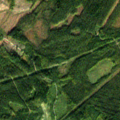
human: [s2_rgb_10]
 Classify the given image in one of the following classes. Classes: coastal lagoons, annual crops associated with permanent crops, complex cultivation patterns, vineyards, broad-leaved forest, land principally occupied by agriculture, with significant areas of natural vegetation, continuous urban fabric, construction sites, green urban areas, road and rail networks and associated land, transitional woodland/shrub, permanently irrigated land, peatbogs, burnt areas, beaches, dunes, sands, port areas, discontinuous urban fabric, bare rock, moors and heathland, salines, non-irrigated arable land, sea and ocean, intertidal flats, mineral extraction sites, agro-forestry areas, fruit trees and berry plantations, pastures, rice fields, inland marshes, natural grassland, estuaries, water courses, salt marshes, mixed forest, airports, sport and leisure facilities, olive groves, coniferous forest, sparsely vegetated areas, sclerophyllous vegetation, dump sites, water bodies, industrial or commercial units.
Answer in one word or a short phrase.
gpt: coniferous forest, transitional woodland/shrub